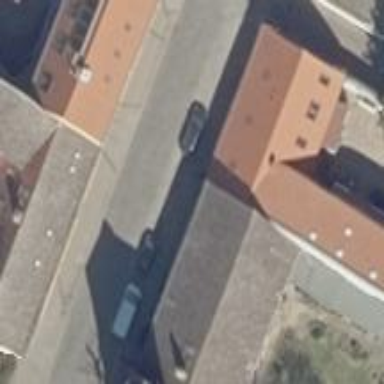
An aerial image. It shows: Building.